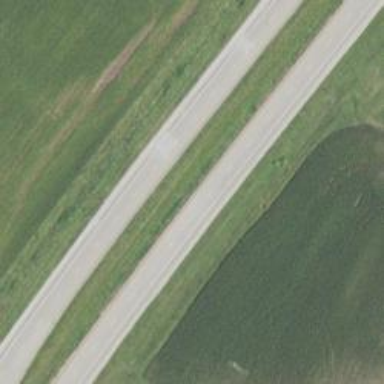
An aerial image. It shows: This image shows trunk highway that functions as expressway.